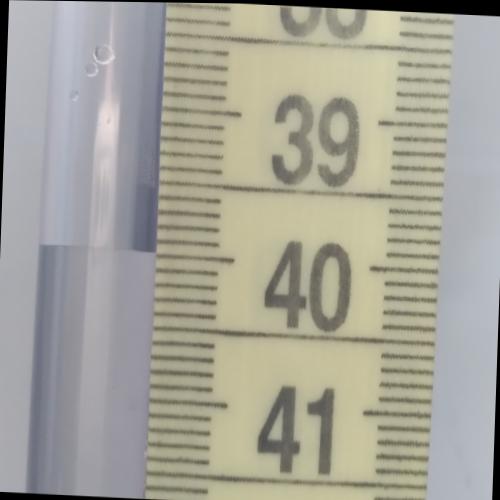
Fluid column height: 40.0 cm